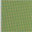
Piece: xx